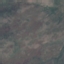
Land use / land cover: HerbaceousVegetation